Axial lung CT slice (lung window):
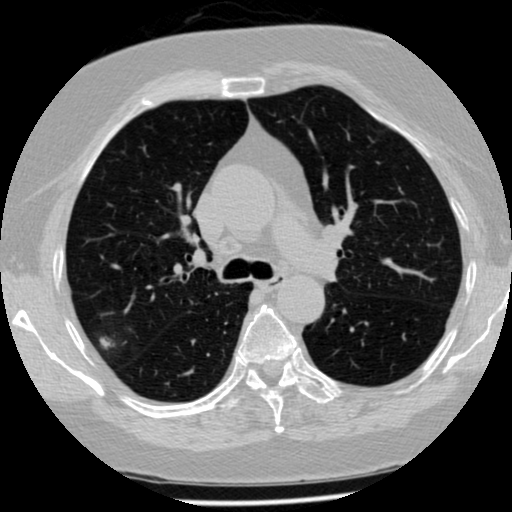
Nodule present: yes
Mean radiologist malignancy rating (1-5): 3.5